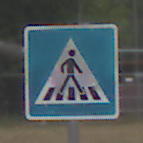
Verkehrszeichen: FussgaengerueberwegLinks
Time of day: Midday
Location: Outdoor (Suburban)
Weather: Overcast
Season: NotSpecified
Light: Natural